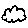
Label: cloud